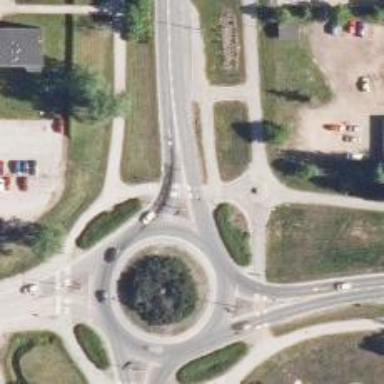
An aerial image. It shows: Uncontrolled zebra crossing on the road.